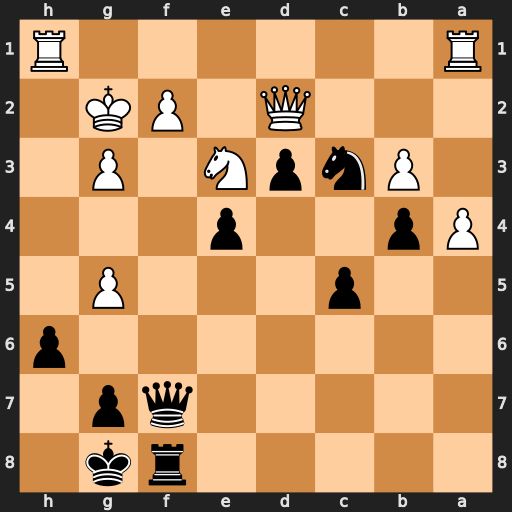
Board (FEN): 5rk1/5qp1/7p/2p3P1/Pp2p3/1PnpN1P1/3Q1PK1/R6R
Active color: b
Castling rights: -
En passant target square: -
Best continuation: Qf3+